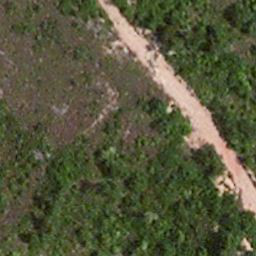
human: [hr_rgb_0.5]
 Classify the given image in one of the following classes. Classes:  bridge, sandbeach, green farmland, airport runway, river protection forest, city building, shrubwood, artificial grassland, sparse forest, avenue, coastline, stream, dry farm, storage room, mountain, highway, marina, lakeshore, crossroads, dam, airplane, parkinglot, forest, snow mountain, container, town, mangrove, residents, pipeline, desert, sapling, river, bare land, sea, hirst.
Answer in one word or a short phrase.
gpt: avenue